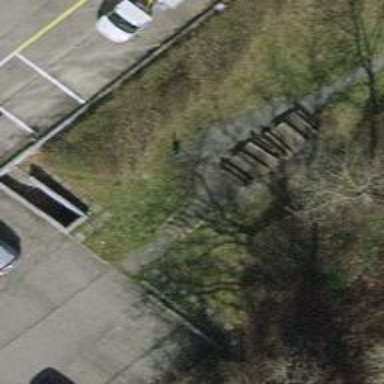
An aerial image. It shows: Picnic table located in leisure land area.